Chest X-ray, AP view. Patient: 54 years old, sex M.
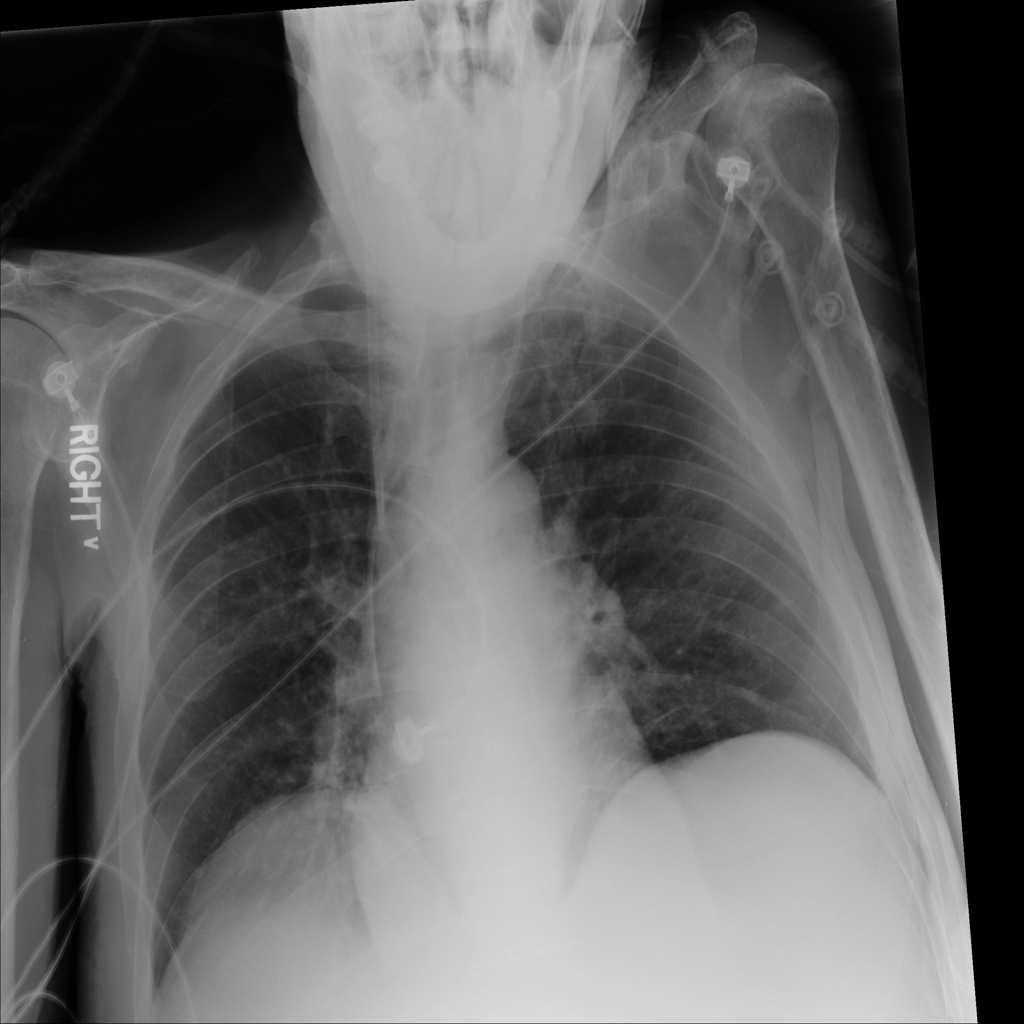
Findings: No Finding